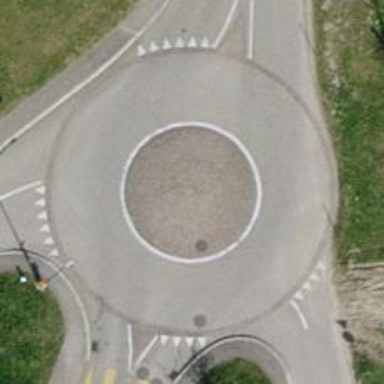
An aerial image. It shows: Mini roundabout on the road.